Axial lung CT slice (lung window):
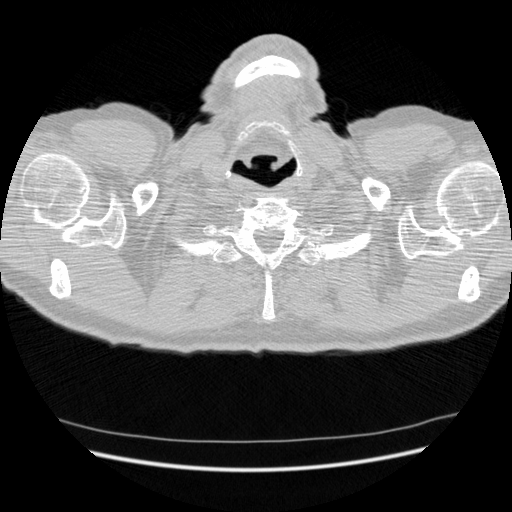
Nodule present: no